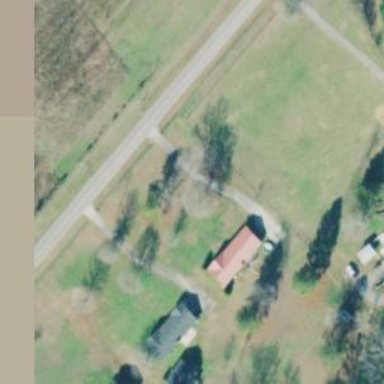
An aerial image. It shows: Driveway.